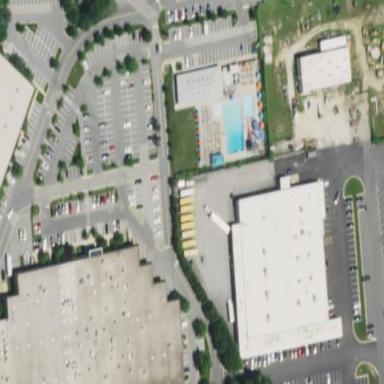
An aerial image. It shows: Commercial area with swimming sport facility and fitness center.